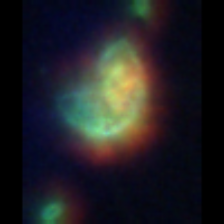
Taxon: Diatom_aggregate
Group: Diatoms